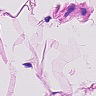
Metastatic tissue present: no